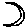
Label: moon